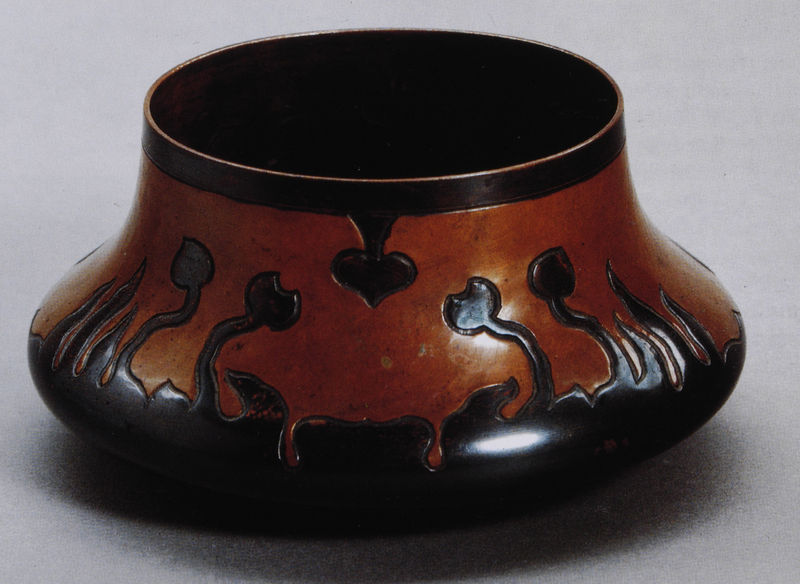
Titel: Gefäss mit Pflanzenformen
Künstler: Hans Eduard von Berlepsch-Valendas
Standort: München
Institution: Privatsammlung
Schlagwörter: blätter, schatten, blume, blumen, braun, frankreich, glas, holz, licht, orange, schmuck, schwarz, blüte, blüten, gras, rot, ornament, schale, schüssel, gräser, pastos, gold, blatt, pflanzen, rund, keramik, ranken, ton, vase, topf, lehm, rand, jugendstil, glanz, dekor, floral, metall, bauch, bronze, foto, fotografie, photographie, gefäß, offen, wasserpflanzen, form, kupfer, stilisiert, schnitzerei, photo, organisch, öffnung, armreif, handwerk, farbfoto, antik, rotbraun, reif, herz, kunsthandwerk, tontopf, glasur, behälter, gebrannt, wulst, zweifarbig, art noveau, bauchig, fotograie, galle, emaille, gallee, opferschale, rot schwarz, tevase, handgefertigt, lack rom